Question: I have a problem to control post back of the drop down menus in asp.net

as shown in above snap, if the user types in the textbox both the dropdown boxes should not post back. How can I achieve this?
'''
protected void Page_Load(object sender, EventArgs e)
{
try
{
if (!IsPostBack)
{
DataTable Product = new DataTable();
SqlConnection conn = new SqlConnection(connection);
SqlDataAdapter da = new SqlDataAdapter("SELECT ProductID, ProductName FROM dbo.Product", conn);
conn.Open();
da.Fill(Product);
conn.Close();
drp1.DataSource = Product;
drp1.DataValueField = "ProductID";
drp1.DataTextField = "ProductName";
drp1.DataBind();
drp1.Items.Insert(0, new ListItem("---Select Product---", "0"));
}
}
catch (Exception ex)
{
Response.Write(ex.Message);
}
protected void drp1_SelectedIndexChanged(object sender, EventArgs e)
{
int ProductID = Convert.ToInt16(drp1.SelectedValue);
DataTable Signing = new DataTable();
SqlConnection conn = new SqlConnection(connection);
SqlDataAdapter da = new SqlDataAdapter("SELECT SigningID, SigningDetail FROM dbo.Signing WHERE ProductID = "+ ProductID, conn);
conn.Open();
da.Fill(Signing);
conn.Close();
drp2.DataSource = Signing;
drp2.DataValueField = "SigningID";
drp2.DataTextField = "SigningDetail";
drp2.DataBind();
drp2.Items.Insert(0, new ListItem("---Select Signing Detail---", "0"));
}
'''
my concern is that when user type in something in the text box the values in the dropdown boxes should not get inserted into the transaction table but, the value in the textbox should get inserted. There is an OnClick event on a button which inserts values into the table
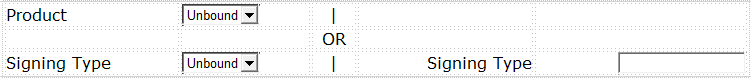
Answer: In this case, you should check the TextBox.Text property, if its empty do your work otherwise just ignore the change.
'''
protected void drp1_SelectedIndexChanged(object sender, EventArgs e)
{
//Check TextBox first
if(TextBoxID.Text==string.Empty)
{
int ProductID = Convert.ToInt16(drp1.SelectedValue);
DataTable Signing = new DataTable();
SqlConnection conn = new SqlConnection(connection);
SqlDataAdapter da = new SqlDataAdapter("SELECT SigningID, SigningDetail FROM dbo.Signing WHERE ProductID = "+ ProductID, conn);
conn.Open();
da.Fill(Signing);
conn.Close();
drp2.DataSource = Signing;
drp2.DataValueField = "SigningID";
drp2.DataTextField = "SigningDetail";
drp2.DataBind();
drp2.Items.Insert(0, new ListItem("---Select Signing Detail---", "0"));
}
}
'''
of course, you will need to change TextBoxID to whatever ID you gave your TextBox control